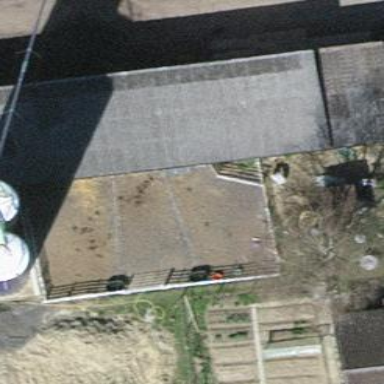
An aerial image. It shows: Farm auxiliary building with gabled roof.